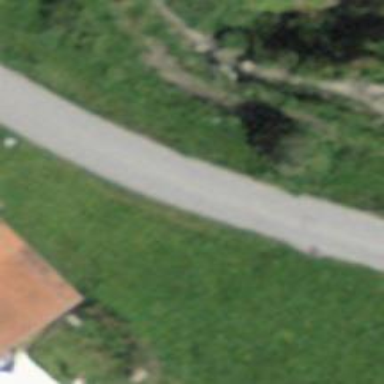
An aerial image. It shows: Smoothly paved residential road.